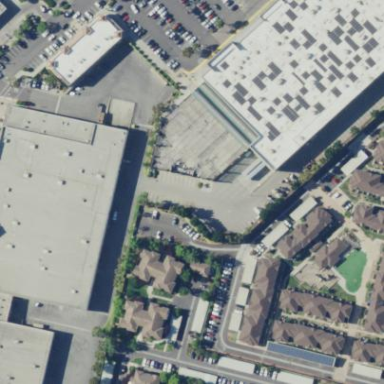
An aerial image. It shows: Retail building housing supermarket.